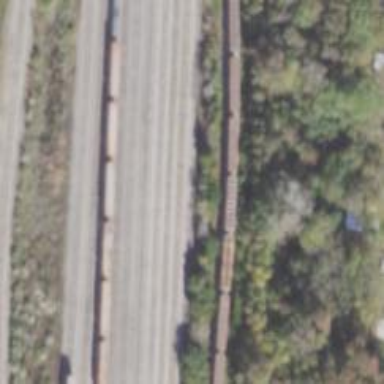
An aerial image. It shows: Manifest railway yard.